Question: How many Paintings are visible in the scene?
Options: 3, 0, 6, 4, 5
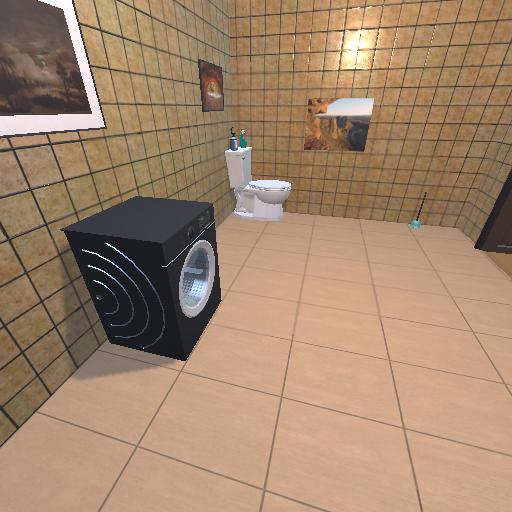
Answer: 3